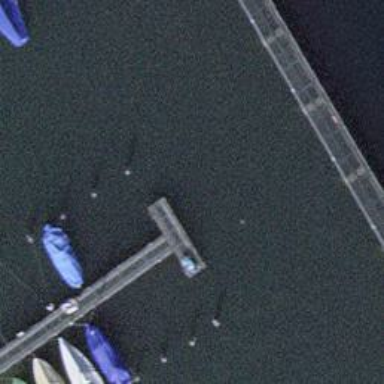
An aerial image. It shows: Man-made pier.